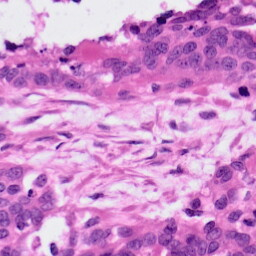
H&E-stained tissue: Ovarian